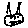
Label: cat